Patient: sex M, age 58
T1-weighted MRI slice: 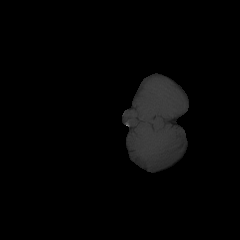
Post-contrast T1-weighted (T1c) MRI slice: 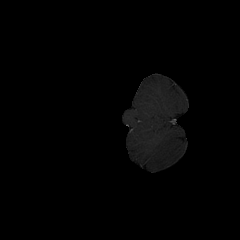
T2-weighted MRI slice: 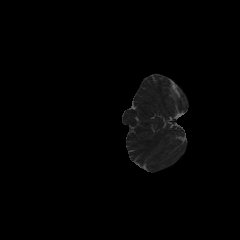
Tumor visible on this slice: no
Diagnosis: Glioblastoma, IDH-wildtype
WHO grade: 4